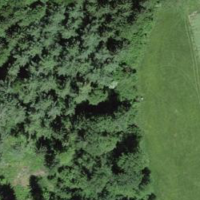
EUNIS habitat code: 44
Species observed at this site:
Lonicera acuminata